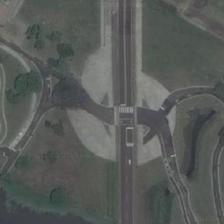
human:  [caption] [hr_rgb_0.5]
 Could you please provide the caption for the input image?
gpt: a straight road crossed the small river and a large sparsely populated area .

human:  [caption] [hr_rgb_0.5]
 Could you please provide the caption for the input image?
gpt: a long narrow bridge across a green grass .

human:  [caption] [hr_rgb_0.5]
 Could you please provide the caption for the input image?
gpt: a long bridge through large piece of farmland passed on a river .

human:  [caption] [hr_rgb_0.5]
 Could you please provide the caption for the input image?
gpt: a road through large piece of meadows includes a river on a small river .

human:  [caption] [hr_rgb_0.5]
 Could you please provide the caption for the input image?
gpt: a bridge is on a river with green plants on two sides of it .